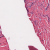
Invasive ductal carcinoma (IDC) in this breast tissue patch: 1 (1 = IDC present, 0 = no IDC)